Field crop: maize
Growth stage: 2
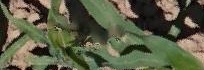
Species: maize